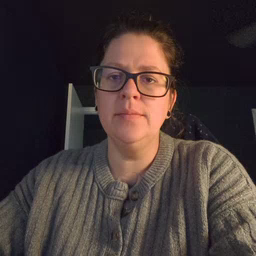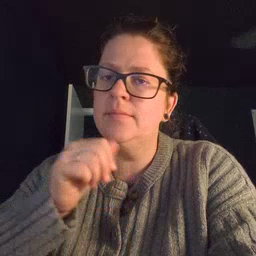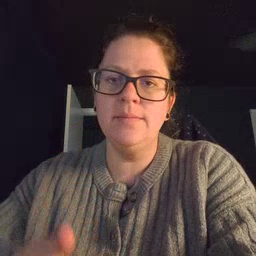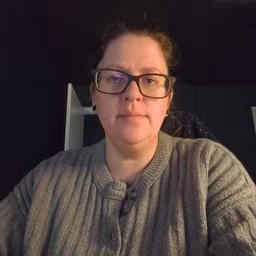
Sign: not